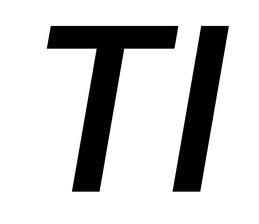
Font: Roboto-Italic_Medium_Italic